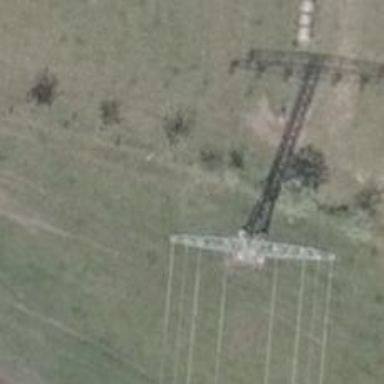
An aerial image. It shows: Power tower.